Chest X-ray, PA view. Patient: 77 years old, sex F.
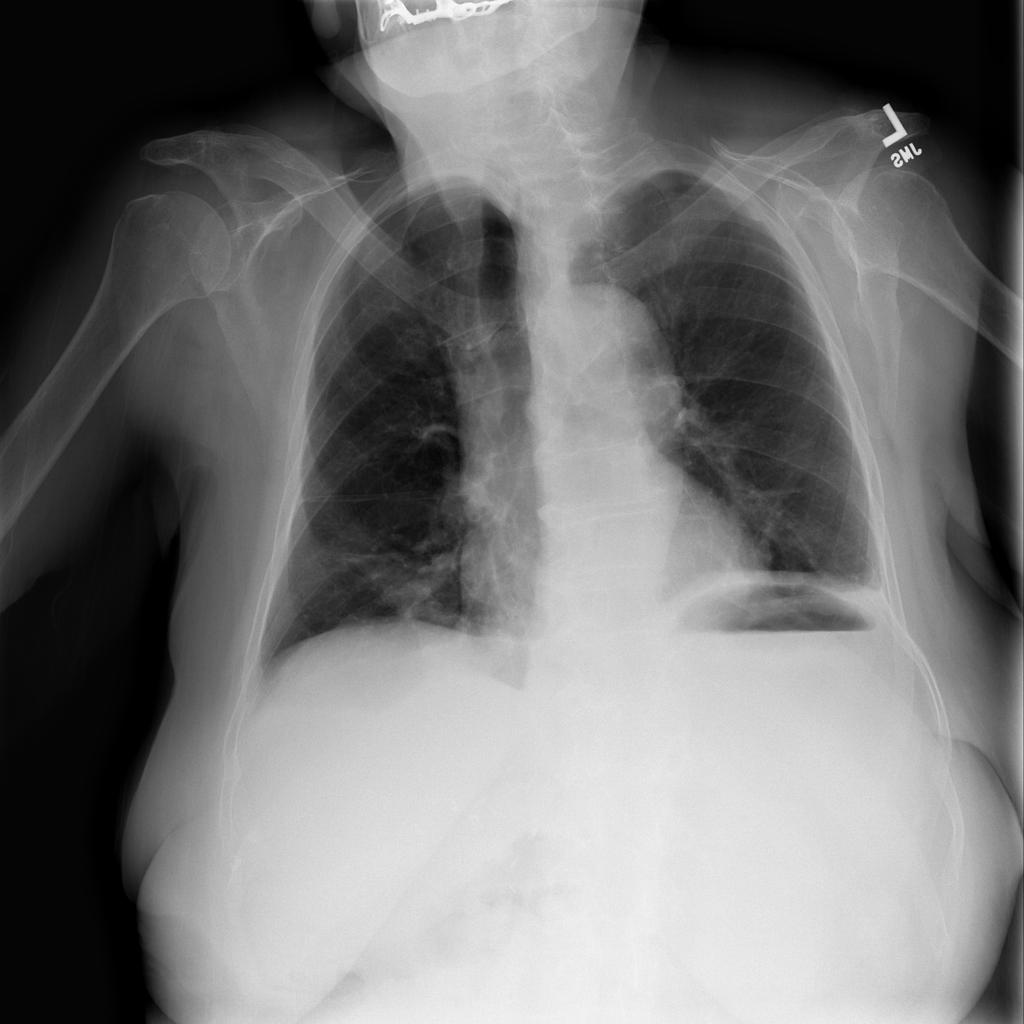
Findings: Effusion